Question: My website's post have one, two, three etc categories depends on articles. My menu is made of categories. when i select post (open whole article) it shows post category in menu.
Problem : when i select such article who have two category that time menu shows two selection of menus. how can i show only one category (first category)?

In above image you can see that when i select some post who have two category that time two menu selected.
Shall do changes in function.php, nav-menu-template.php or anywhere else....
'''
foreach ( (array) $menu_items as $key => $menu_item ) {
$menu_items[$key]->current = false;
$classes = (array) $menu_item->classes;
$classes[] = 'menu-item';
$classes[] = 'menu-item-type-' . $menu_item->type;
$classes[] = 'menu-item-object-' . $menu_item->object;
// if the menu item corresponds to a taxonomy term for the currently-queried non-hierarchical post object
if ( $wp_query->is_singular && 'taxonomy' == $menu_item->type && in_array( $menu_item->object_id, $possible_object_parents ) ) {
$active_parent_object_ids[] = (int) $menu_item->object_id;
$active_parent_item_ids[] = (int) $menu_item->db_id;
$active_object = $queried_object->post_type;
// if the menu item corresponds to the currently-queried post or taxonomy object
} elseif (
$menu_item->object_id == $queried_object_id &&
(
( ! empty( $home_page_id ) && 'post_type' == $menu_item->type && $wp_query->is_home && $home_page_id == $menu_item->object_id ) ||
( 'post_type' == $menu_item->type && $wp_query->is_singular ) ||
( 'taxonomy' == $menu_item->type && ( $wp_query->is_category || $wp_query->is_tag || $wp_query->is_tax ) && $queried_object->taxonomy == $menu_item->object )
)
) {
$classes[] = 'current-menu-item';
$menu_items[$key]->current = true;
$_anc_id = (int) $menu_item->db_id;
while(
( $_anc_id = get_post_meta( $_anc_id, '_menu_item_menu_item_parent', true ) ) &&
! in_array( $_anc_id, $active_ancestor_item_ids )
) {
$active_ancestor_item_ids[] = $_anc_id;
}
if ( 'post_type' == $menu_item->type && 'page' == $menu_item->object ) {
// Back compat classes for pages to match wp_page_menu()
$classes[] = 'page_item';
$classes[] = 'page-item-' . $menu_item->object_id;
$classes[] = 'current_page_item';
}
$active_parent_item_ids[] = (int) $menu_item->menu_item_parent;
$active_parent_object_ids[] = (int) $menu_item->post_parent;
$active_object = $menu_item->object;
// if the menu item corresponds to the currently-requested URL
} elseif ( 'custom' == $menu_item->object ) {
$_root_relative_current = untrailingslashit( $_SERVER['REQUEST_URI'] );
$current_url = set_url_scheme( 'http://' . $_SERVER['HTTP_HOST'] . $_root_relative_current );
$raw_item_url = strpos( $menu_item->url, '#' ) ? substr( $menu_item->url, 0, strpos( $menu_item->url, '#' ) ) : $menu_item->url;
$item_url = untrailingslashit( $raw_item_url );
$_indexless_current = untrailingslashit( preg_replace( '/' . preg_quote( $wp_rewrite->index, '/' ) . '$/', '', $current_url ) );
if ( $raw_item_url && in_array( $item_url, array( $current_url, $_indexless_current, $_root_relative_current ) ) ) {
$classes[] = 'current-menu-item';
$menu_items[$key]->current = true;
$_anc_id = (int) $menu_item->db_id;
while(
( $_anc_id = get_post_meta( $_anc_id, '_menu_item_menu_item_parent', true ) ) &&
! in_array( $_anc_id, $active_ancestor_item_ids )
) {
$active_ancestor_item_ids[] = $_anc_id;
}
if ( in_array( home_url(), array( untrailingslashit( $current_url ), untrailingslashit( $_indexless_current ) ) ) ) {
// Back compat for home link to match wp_page_menu()
$classes[] = 'current_page_item';
}
$active_parent_item_ids[] = (int) $menu_item->menu_item_parent;
$active_parent_object_ids[] = (int) $menu_item->post_parent;
$active_object = $menu_item->object;
// give front page item current-menu-item class when extra query arguments involved
} elseif ( $item_url == $front_page_url && is_front_page() ) {
//$classes[] = 'current-menu-item';
}
if ( untrailingslashit($item_url) == home_url() )
$classes[] = 'menu-item-home';
}
// back-compat with wp_page_menu: add "current_page_parent" to static home page link for any non-page query
if ( ! empty( $home_page_id ) && 'post_type' == $menu_item->type && empty( $wp_query->is_page ) && $home_page_id == $menu_item->object_id )
$classes[] = 'current_page_parent';
$menu_items[$key]->classes = array_unique( $classes );
}
'''
'
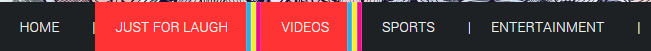
Answer: Yes, Finally i had done it. I done changes in 'nav-menu-template.php'.
I created one variable and initialized with 1 above
'''
foreach ( (array) $menu_items as $key => $parent_item ) {
'''
this code.
and add conditional code
'''
if($repetation == '1'){//to stop second selection of menu
$classes[] = 'current-menu-parent';
$menu_items[$key]->current_item_parent = true;
$repetation++;
}
else{
//echo $repetation;
}
'''
inbetween
'''
if ( in_array( $parent_item->db_id, $active_parent_item_ids ) ) {
...}
'''
this.
whole code look like
'''
$repetation = '1';
// set parent's class
foreach ( (array) $menu_items as $key => $parent_item ) {
$classes = (array) $parent_item->classes;
$menu_items[$key]->current_item_ancestor = false;
$menu_items[$key]->current_item_parent = false;
if (
isset( $parent_item->type ) &&
(
// ancestral post object
(
'post_type' == $parent_item->type &&
! empty( $queried_object->post_type ) &&
is_post_type_hierarchical( $queried_object->post_type ) &&
in_array( $parent_item->object_id, $queried_object->ancestors ) &&
$parent_item->object != $queried_object->ID
) ||
// ancestral term
(
'taxonomy' == $parent_item->type &&
isset( $possible_taxonomy_ancestors[ $parent_item->object ] ) &&
in_array( $parent_item->object_id, $possible_taxonomy_ancestors[ $parent_item->object ] ) &&
(
! isset( $queried_object->term_id ) ||
$parent_item->object_id != $queried_object->term_id
)
)
)
) {
$classes[] = empty( $queried_object->taxonomy ) ? 'current-' . $queried_object->post_type . '-ancestor' : 'current-' . $queried_object->taxonomy . '-ancestor';
}
if ( in_array( intval( $parent_item->db_id ), $active_ancestor_item_ids ) ) {
$classes[] = 'current-menu-ancestor';
$menu_items[$key]->current_item_ancestor = true;
}
if ( in_array( $parent_item->db_id, $active_parent_item_ids ) ) {
if($repetation == '1'){//to stop second selection of menu
$classes[] = 'current-menu-parent';
$menu_items[$key]->current_item_parent = true;
$repetation++;
}
else{
//echo $repetation;
}
}
if ( in_array( $parent_item->object_id, $active_parent_object_ids ) )
$classes[] = 'current-' . $active_object . '-parent';
if ( 'post_type' == $parent_item->type && 'page' == $parent_item->object ) {
// Back compat classes for pages to match wp_page_menu()
if ( in_array('current-menu-parent', $classes) )
$classes[] = 'current_page_parent';
if ( in_array('current-menu-ancestor', $classes) )
$classes[] = 'current_page_ancestor';
}
$menu_items[$key]->classes = array_unique( $classes );
}
'''